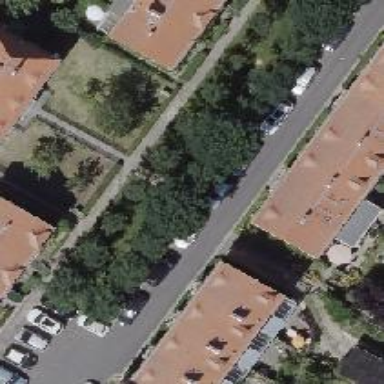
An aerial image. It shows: Asphalt road in residential area.